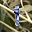
Label: 1